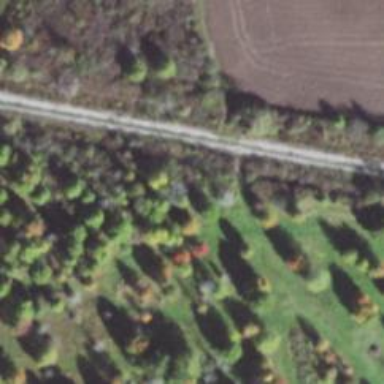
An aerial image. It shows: Disused single track railway. The tracks are now track road.